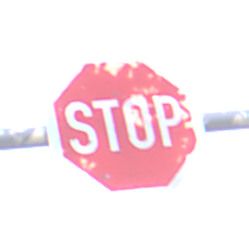
Verkehrszeichen: Stop
Umgebung: Outdoor, Suburban
Tageszeit: SunriseSunset
Wetter: Clear
Licht: Natural
Jahreszeit: NotSpecified
Kontrast: LowContrast